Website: lowes
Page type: billing-address
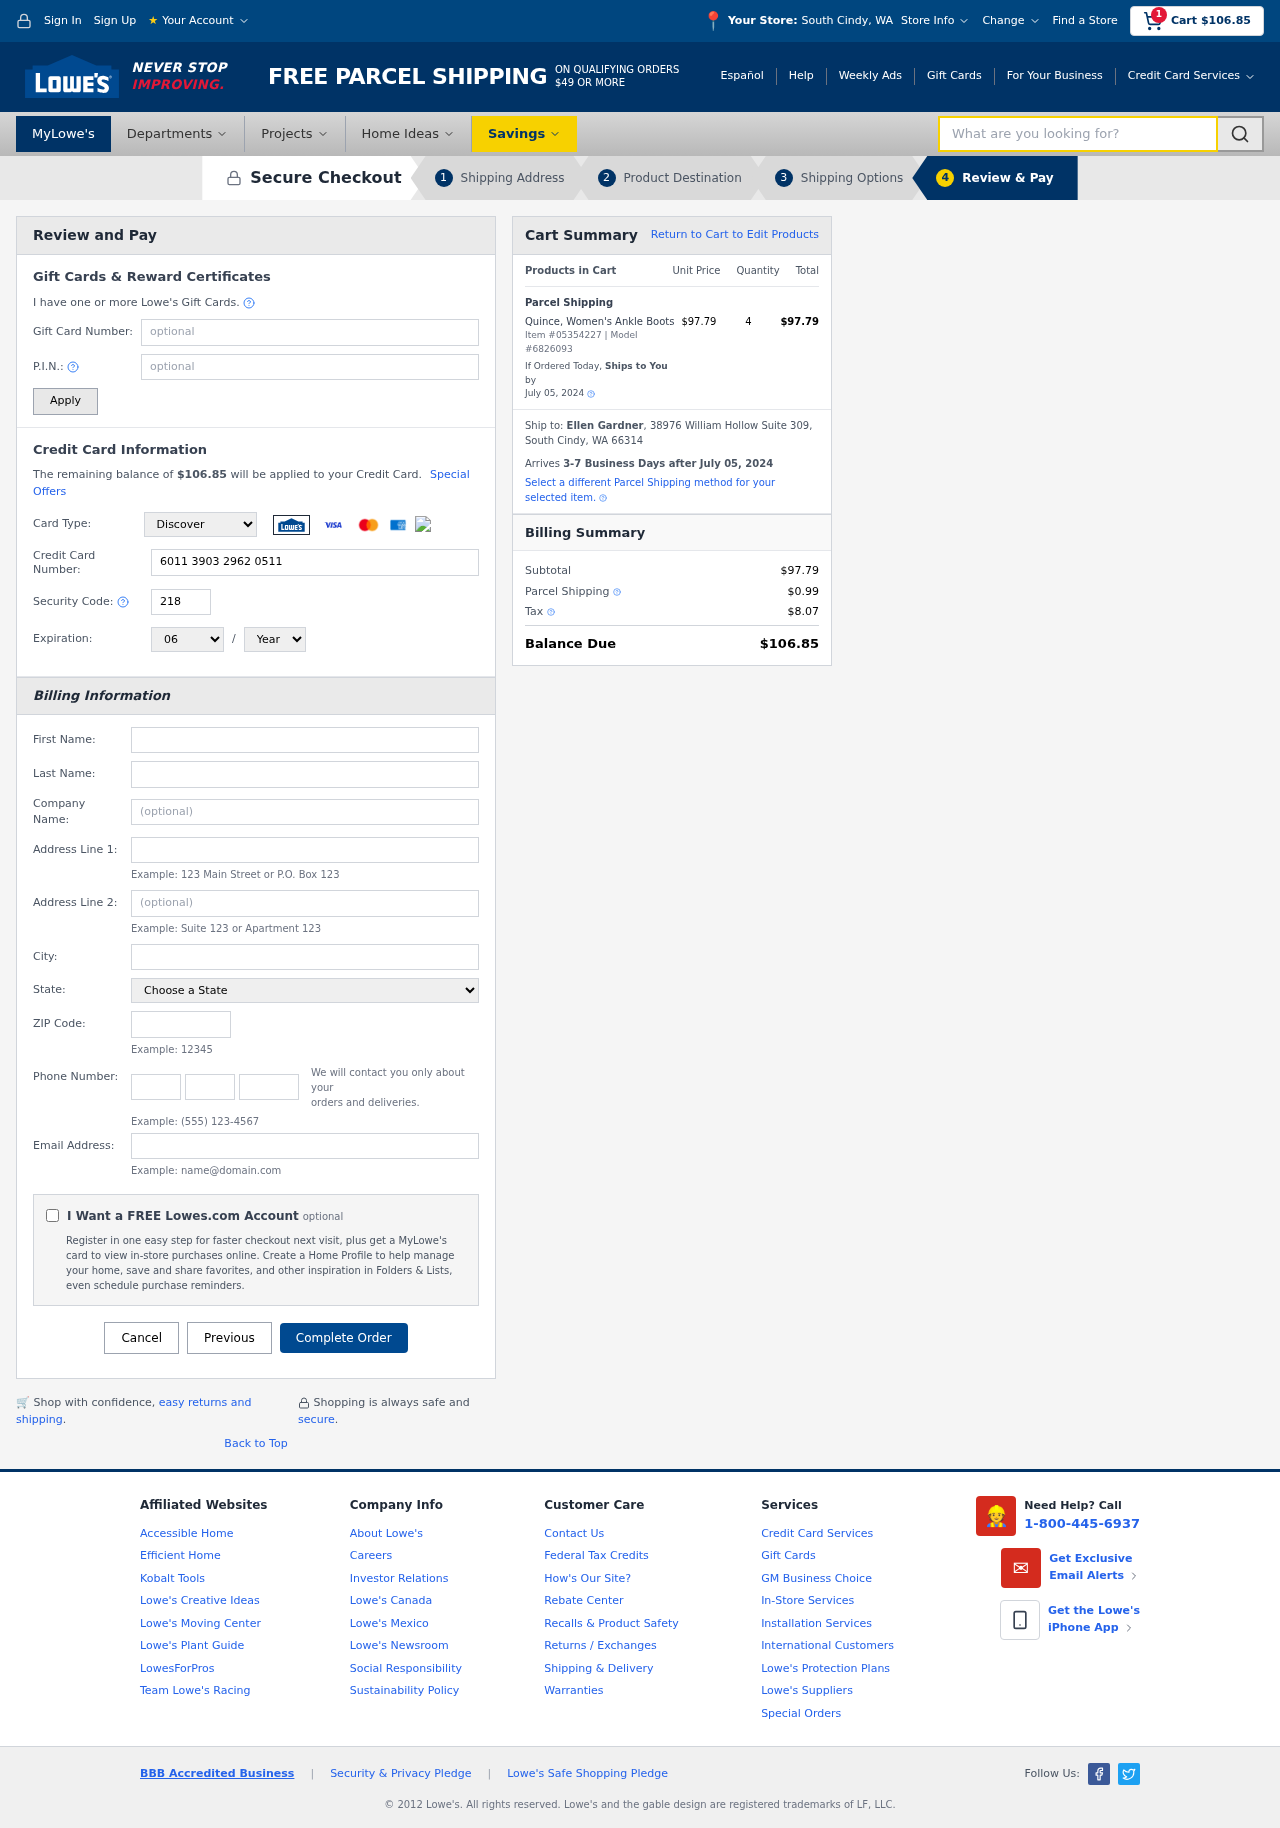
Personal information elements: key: PII_CARD_CVV
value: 218
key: PII_CARD_EXPIRY_MONTH
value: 06
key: PII_CARD_EXPIRY_YEAR
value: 26
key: PII_CARD_NUMBER
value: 6011 3903 2962 0511
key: PII_CARD_TYPE
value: Discover
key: PII_CITY
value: South Cindy
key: PII_CITY_STATE
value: South Cindy, WA
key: PII_EMAIL
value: egardner@yahoo.com
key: PII_FIRSTNAME
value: Ellen
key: PII_FULLNAME
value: Ellen Gardner
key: PII_LASTNAME
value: Gardner
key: PII_PHONE_AREA
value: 712
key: PII_PHONE_PREFIX
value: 698
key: PII_PHONE_SUFFIX
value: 5094
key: PII_POSTCODE
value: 66314
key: PII_STATE
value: Washington
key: PII_STREET
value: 38976 William Hollow Suite 309
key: PII_STREET2
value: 04330 Patrick Springs Suite 663
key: PII_CITY_STATE_ZIP
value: South Cindy, WA 66314
Product elements: key: PRODUCT1_NAME
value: Quince, Women's Ankle Boots
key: PRODUCT1_PRICE
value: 97.79
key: PRODUCT1_QUANTITY
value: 4
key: PRODUCT_ITEM_NUMBER
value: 05354227
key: PRODUCT_MODEL_NUMBER
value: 6826093
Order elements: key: ORDER_SUBTOTAL
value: $106.85
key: ORDER_TOTAL
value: $106.85
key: ORDER_SHIPPING_DATE
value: July 05, 2024
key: ORDER_SUBTOTAL
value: $97.79
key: ORDER_DELIVERY_DATE
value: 3-7 Business Days after July 05, 2024
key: ORDER_SHIPPING_DATE2
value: July 05, 2024
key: ORDER_SUBTOTAL2
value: $97.79
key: ORDER_SHIPPING_COST
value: $0.99
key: ORDER_TAX
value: $8.07
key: ORDER_TOTAL2
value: $106.85
Search elements: key: HEADER_SEARCH
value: What are you looking for?